Field crop: maize
Growth stage: 2
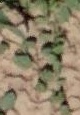
Species: convolvulus